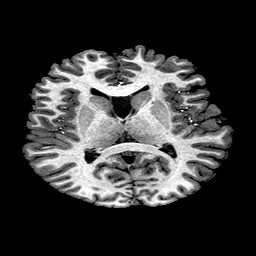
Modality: T1w
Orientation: coronal
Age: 21
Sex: female
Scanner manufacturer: ge
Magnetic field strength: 3 T
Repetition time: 7.66 s
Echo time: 0.003476 s